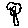
Label: flower